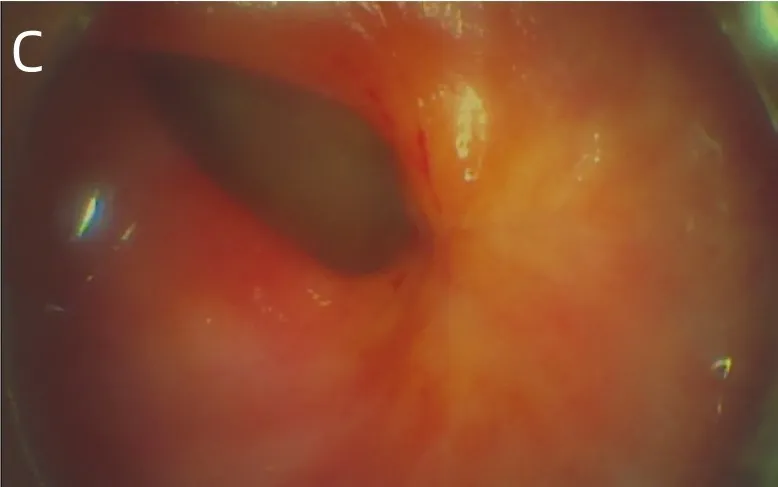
(C) Showed that the rectal mass has disappeared and fibrosis can be seen in the area of the original area.
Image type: endoscopy (gi_endoscopy)